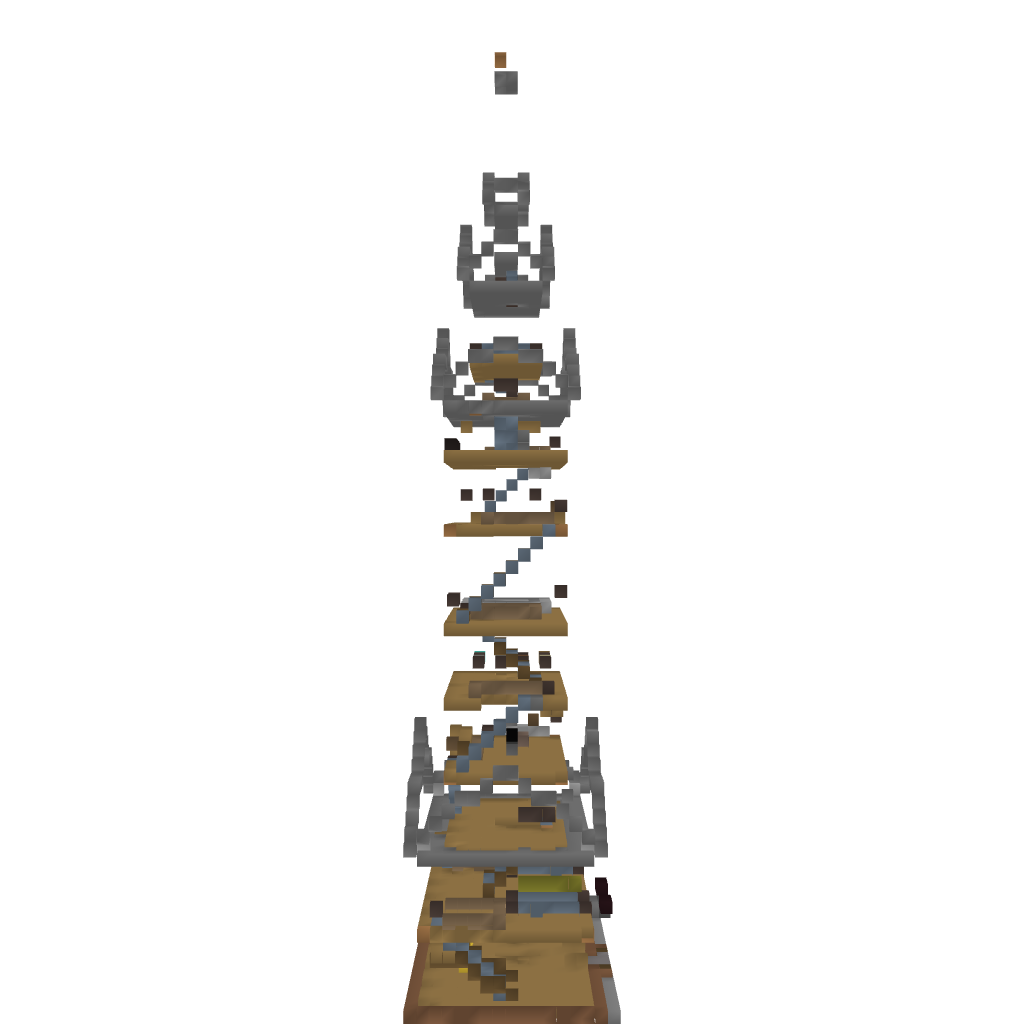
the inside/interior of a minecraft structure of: Empire State Building *Medium*